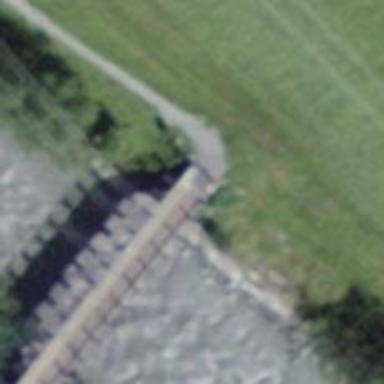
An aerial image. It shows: Path crossing bridge with excellent trail visibility.